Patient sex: F
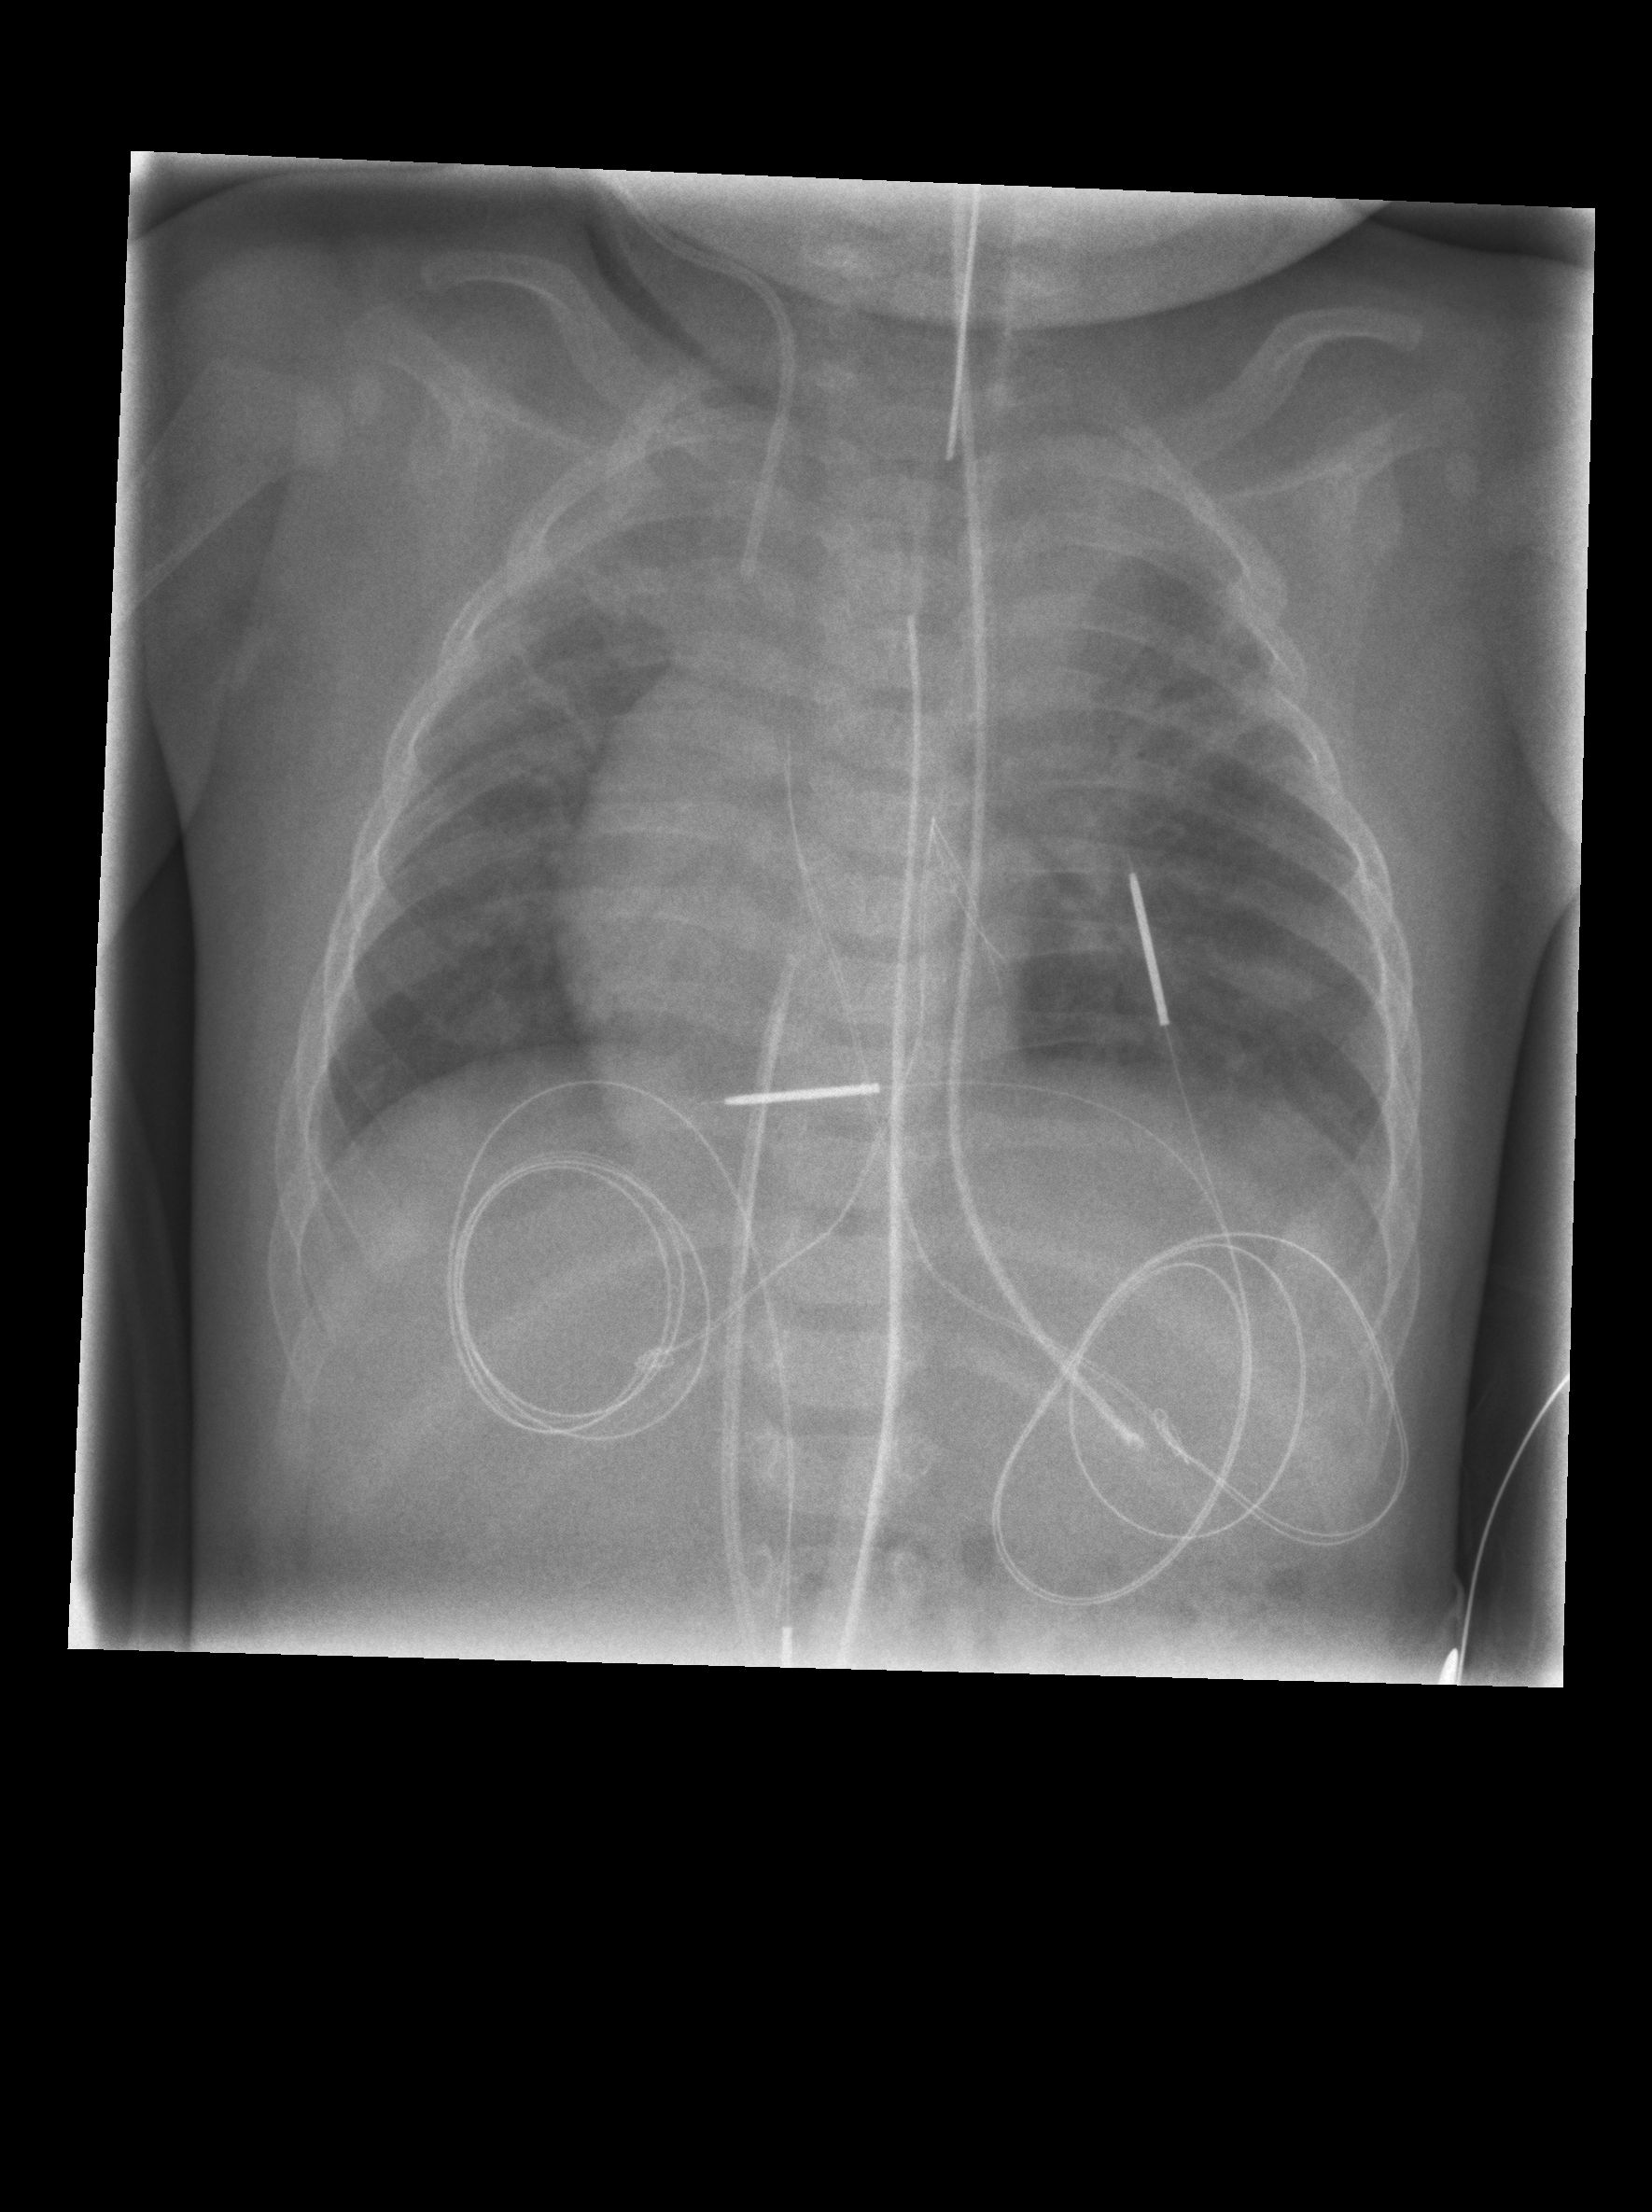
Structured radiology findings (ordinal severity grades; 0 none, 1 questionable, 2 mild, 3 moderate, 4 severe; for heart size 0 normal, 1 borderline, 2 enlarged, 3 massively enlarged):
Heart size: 2
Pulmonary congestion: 2
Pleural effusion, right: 2
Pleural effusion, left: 2
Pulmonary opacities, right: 0
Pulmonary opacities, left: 0
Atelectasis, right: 2
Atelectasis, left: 2